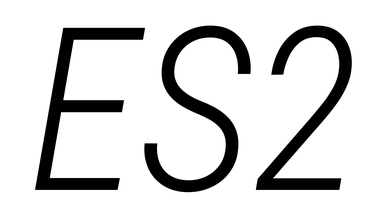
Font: Roboto-Italic_Condensed_Light_Italic